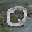
Label: 0